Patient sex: M
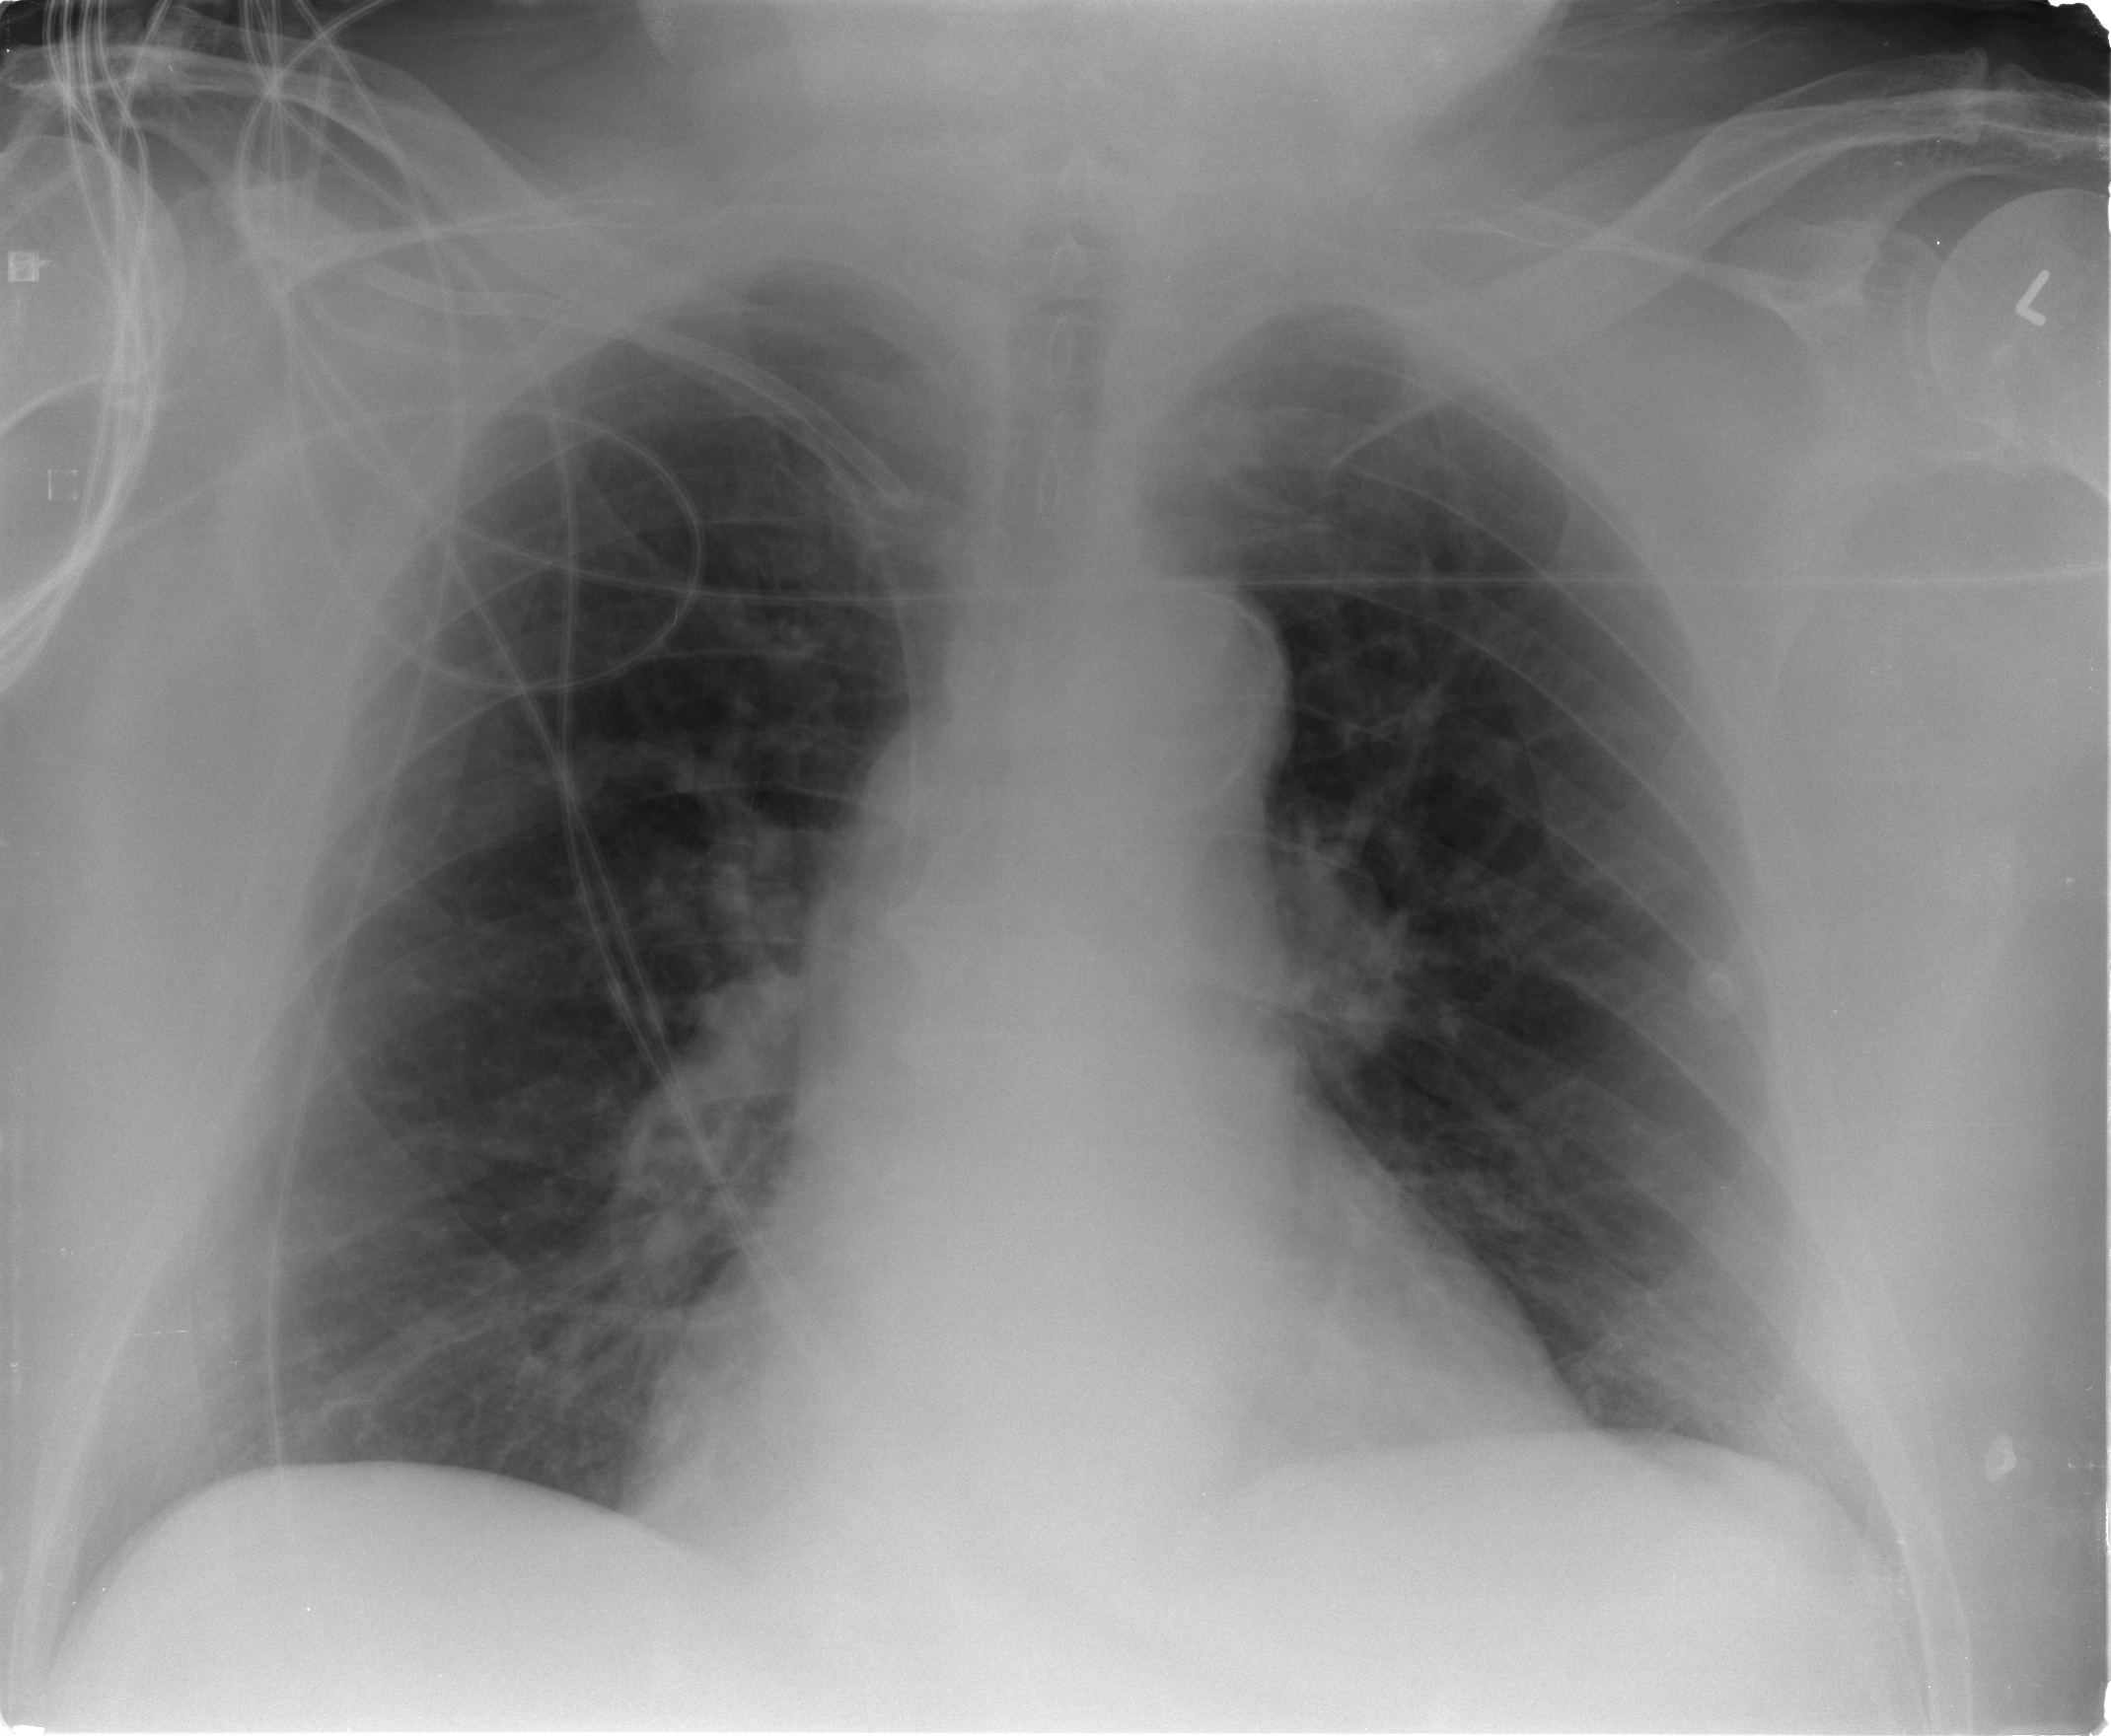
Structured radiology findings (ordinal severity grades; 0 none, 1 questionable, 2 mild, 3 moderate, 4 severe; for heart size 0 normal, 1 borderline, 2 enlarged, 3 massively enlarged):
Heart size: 2
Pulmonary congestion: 1
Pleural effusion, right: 0
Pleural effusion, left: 0
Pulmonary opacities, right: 0
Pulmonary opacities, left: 0
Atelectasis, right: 0
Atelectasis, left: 0